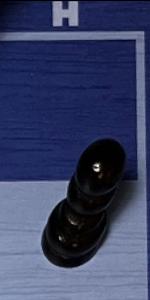
Label: Pawn_Black